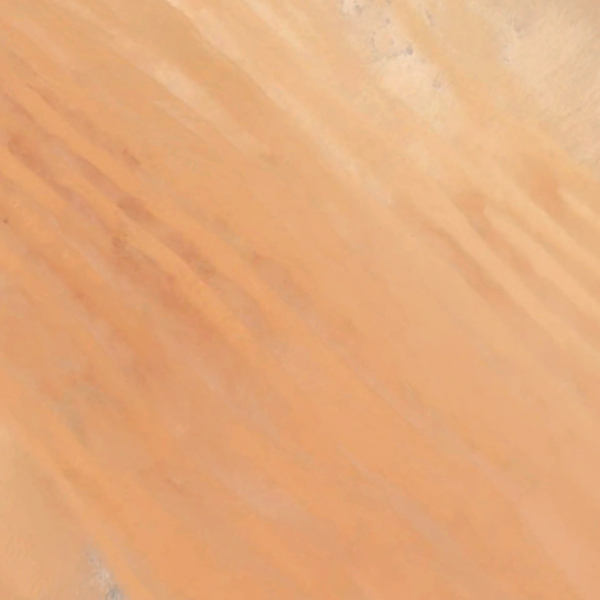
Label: Desert